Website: lowes
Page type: delivery-shipping
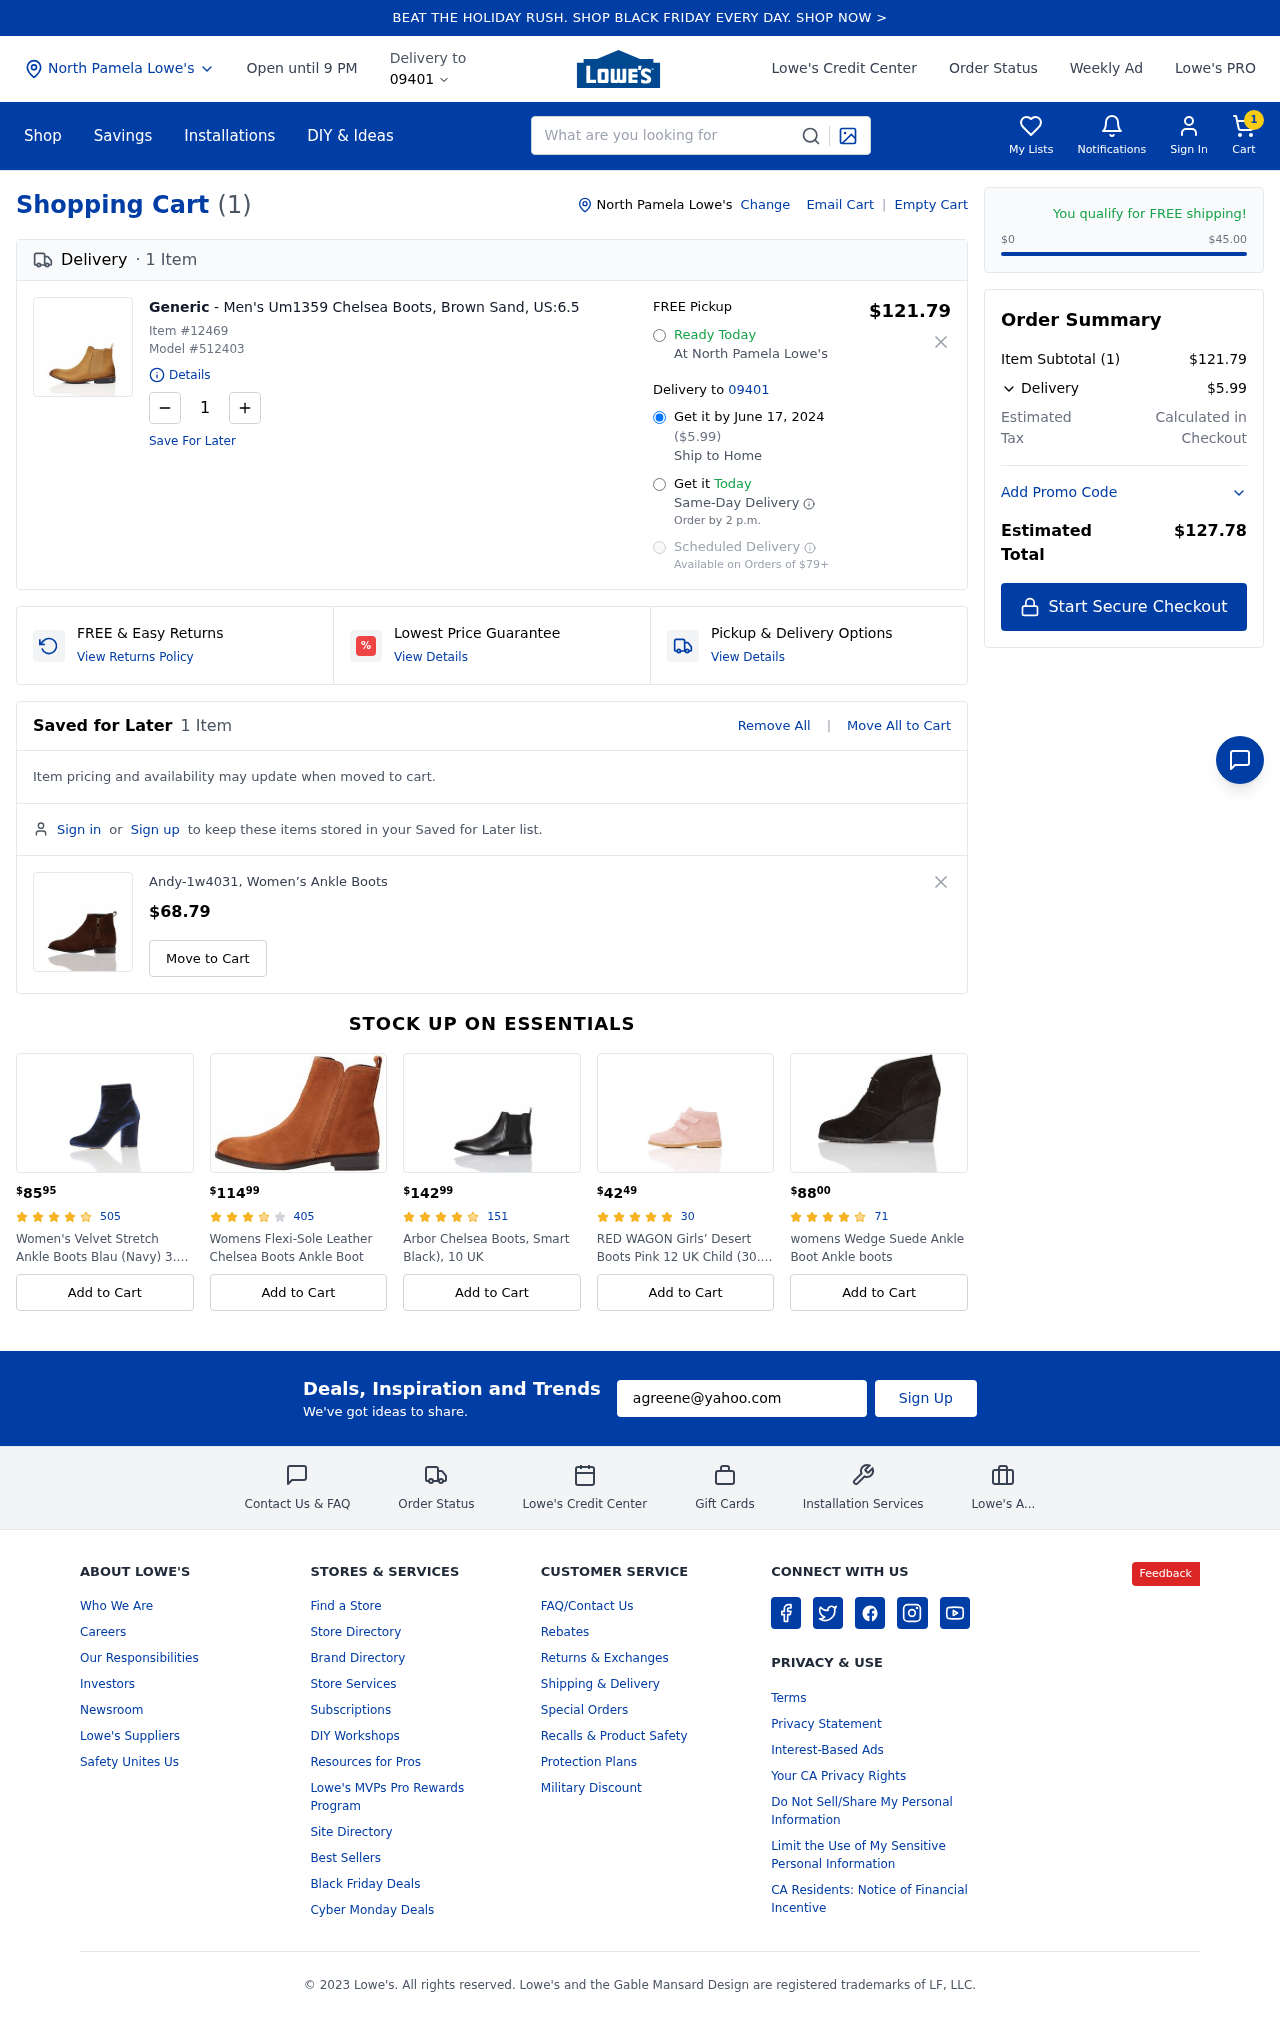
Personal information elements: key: PII_CITY
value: North Pamela
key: PII_EMAIL
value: agreene@yahoo.com
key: PII_POSTCODE
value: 09401
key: PII_CITY2
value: North Pamela
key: PII_CITY3
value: North Pamela
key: PII_POSTCODE_FULL
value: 09401
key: PII_POSTCODE_NUMERIC
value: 9401
Product elements: key: PRODUCT1_BRAND
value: Generic
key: PRODUCT1_NAME
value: Men's Um1359 Chelsea Boots, Brown Sand, US:6.5
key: PRODUCT1_PRICE
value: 121.79
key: PRODUCT1_QUANTITY
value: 1
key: PRODUCT2_NAME
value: Andy-1w4031, Women’s Ankle Boots
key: PRODUCT2_PRICE
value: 68.79
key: PRODUCT1_ITEM_NUMBER
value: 12469
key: PRODUCT1_MODEL_NUMBER
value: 512403
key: PRODUCT3_PRICE
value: $8595
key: PRODUCT3_NUM_RATINGS
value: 505
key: PRODUCT3_NAME
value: Women's Velvet Stretch Ankle Boots Blau (Navy) 3.5 UK (36.5 EU)
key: PRODUCT4_PRICE
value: $11499
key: PRODUCT4_NUM_RATINGS
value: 405
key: PRODUCT4_NAME
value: Womens Flexi-Sole Leather Chelsea Boots Ankle Boot
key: PRODUCT5_PRICE
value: $14299
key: PRODUCT5_NUM_RATINGS
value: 151
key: PRODUCT5_NAME
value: Arbor Chelsea Boots, Smart Black), 10 UK
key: PRODUCT6_PRICE
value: $4249
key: PRODUCT6_NUM_RATINGS
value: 30
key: PRODUCT6_NAME
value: RED WAGON Girls’ Desert Boots Pink 12 UK Child (30.5 EU)
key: PRODUCT7_PRICE
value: $8800
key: PRODUCT7_NUM_RATINGS
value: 71
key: PRODUCT7_NAME
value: womens Wedge Suede Ankle Boot Ankle boots
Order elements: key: ORDER_NUM_ITEMS
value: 1
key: ORDER_DELIVERY_DATE
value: June 17, 2024
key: ORDER_SHIPPING_COST
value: $5.99
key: ORDER_SUBTOTAL
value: $121.79
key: ORDER_TOTAL
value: $127.78
Search elements: key: HEADER_SEARCH
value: What are you looking for